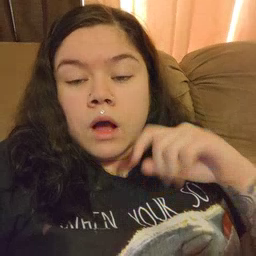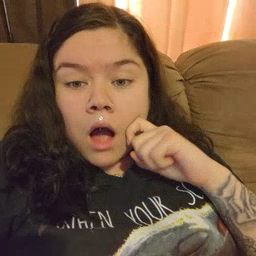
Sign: apple